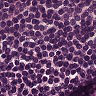
Metastatic tissue present: no